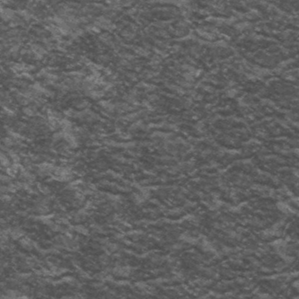
Label: frost